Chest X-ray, PA view. Patient: 50 years old, sex F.
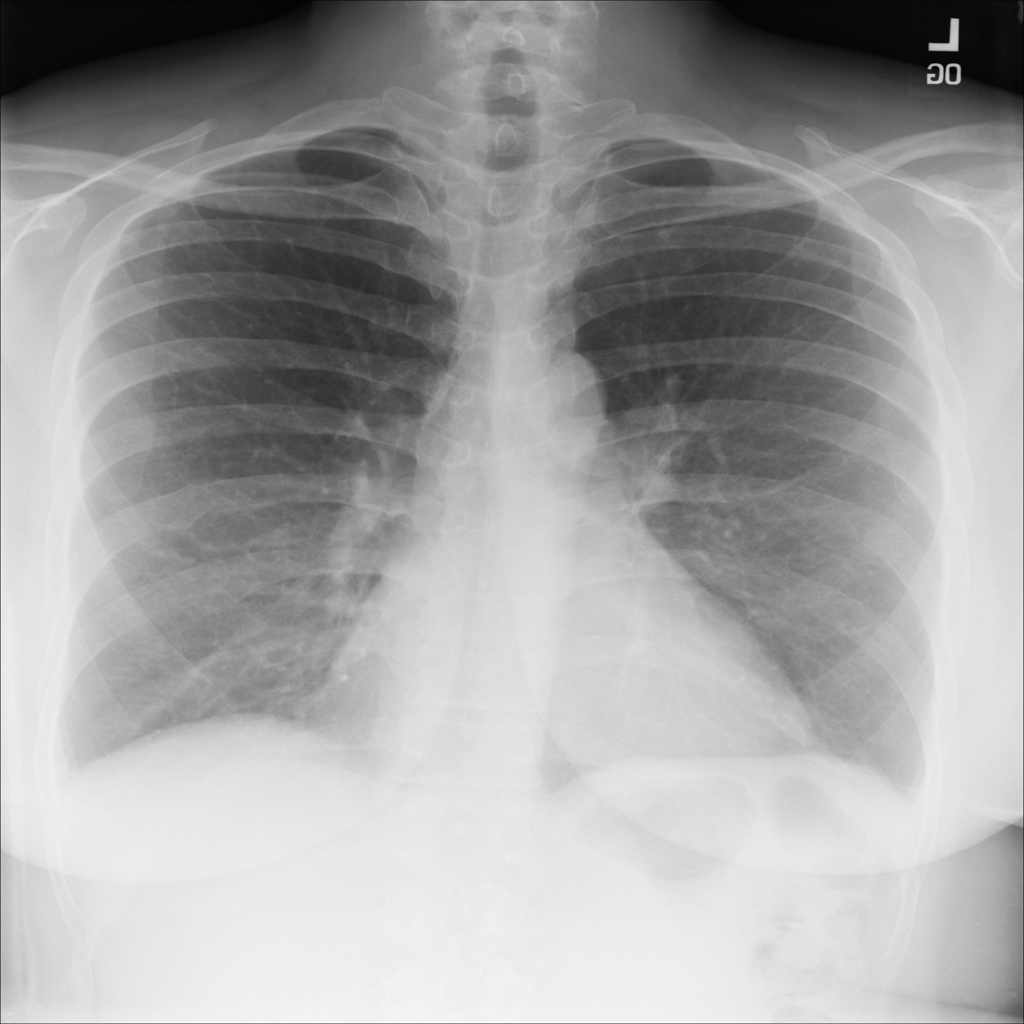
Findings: No Finding